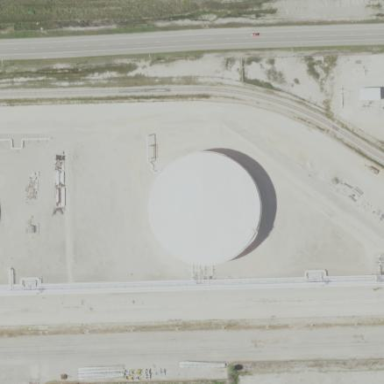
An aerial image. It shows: Storage tank which is man-made.